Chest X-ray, PA view. Patient: 20 years old, sex F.
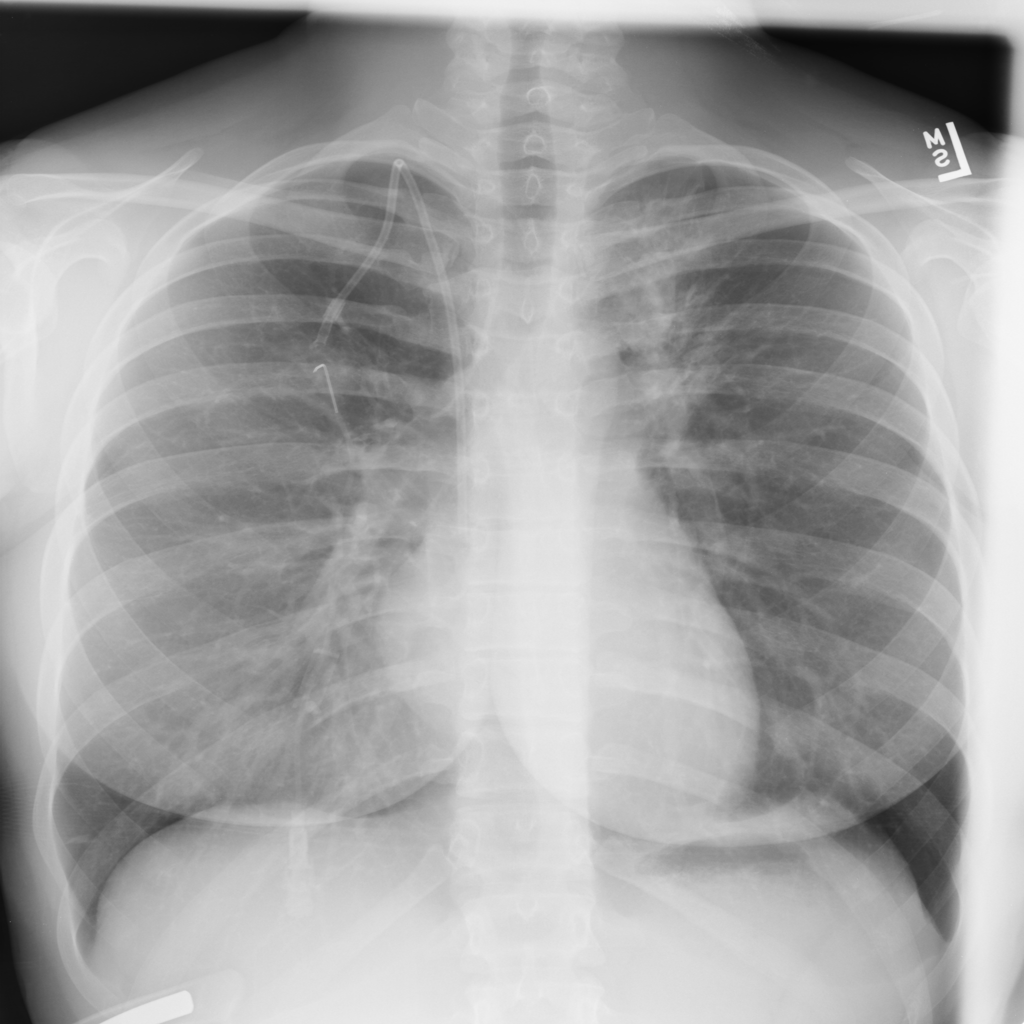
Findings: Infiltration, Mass